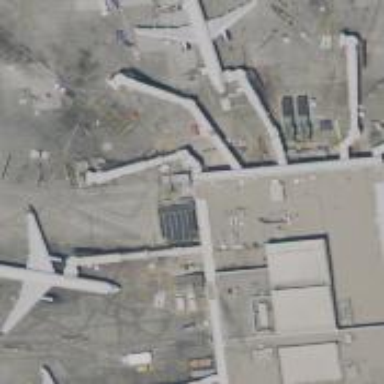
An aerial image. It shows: Airport gate.